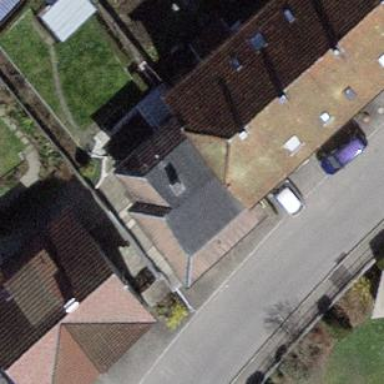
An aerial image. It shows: Half-hipped roof on apartment building.